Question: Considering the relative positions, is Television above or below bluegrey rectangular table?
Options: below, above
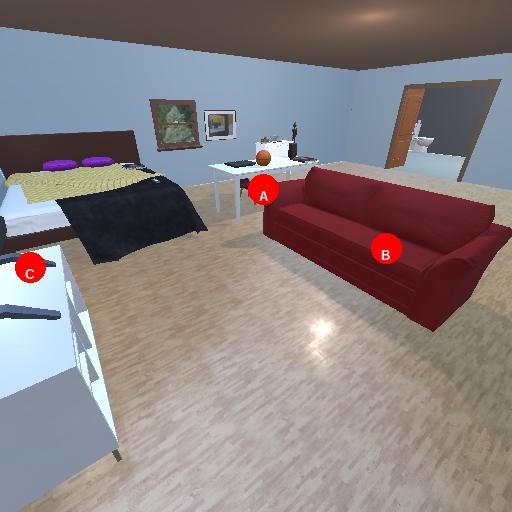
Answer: below